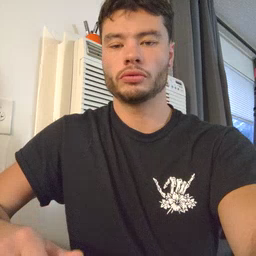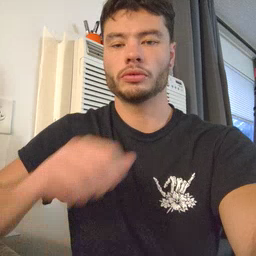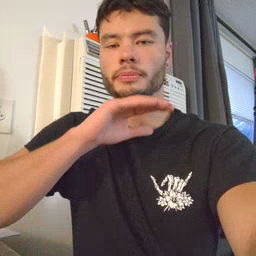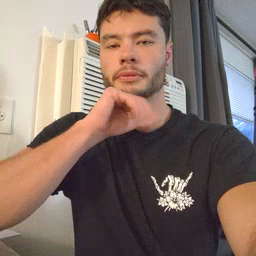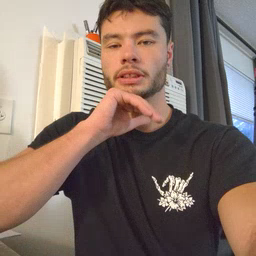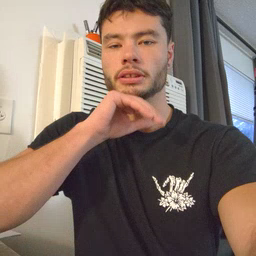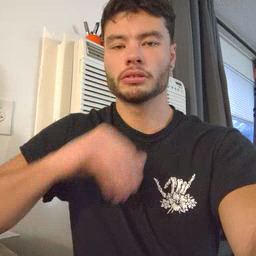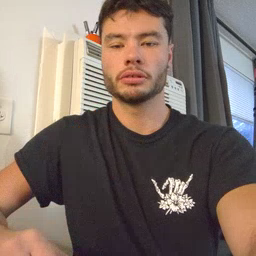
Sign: pig